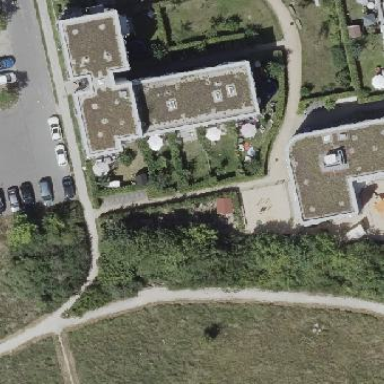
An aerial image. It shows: Kindergarten.